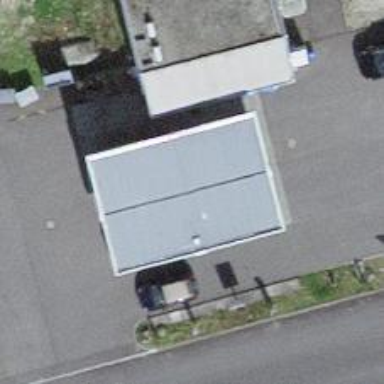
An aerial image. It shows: Convenience store with fuel services available.